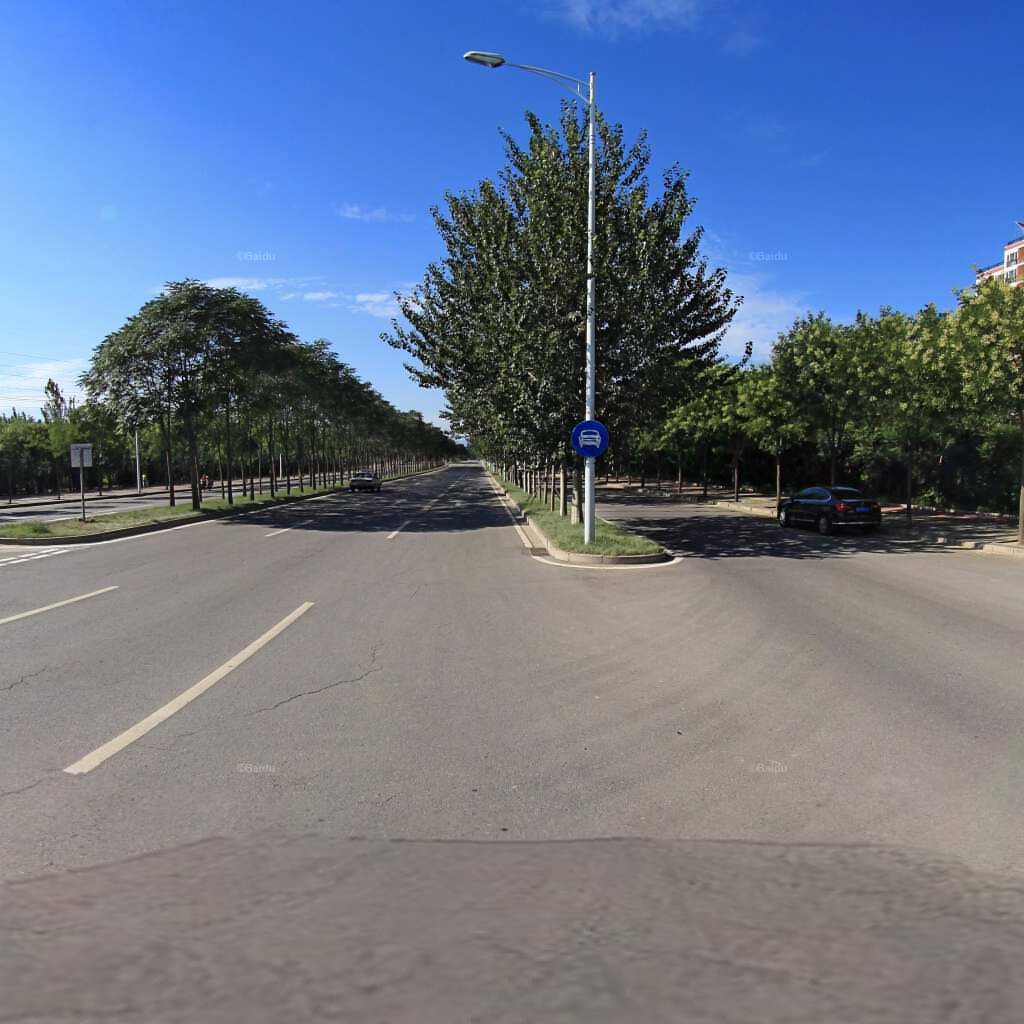
Region: Haidian
Road damage annotations: longitudinal crack, longitudinal crack, longitudinal crack, longitudinal crack